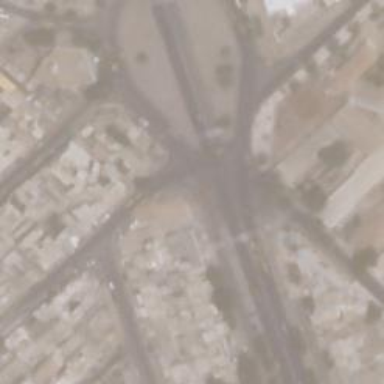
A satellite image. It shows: Crossing road.